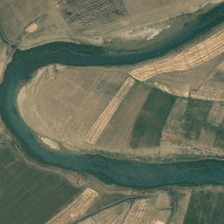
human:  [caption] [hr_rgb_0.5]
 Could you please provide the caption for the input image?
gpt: many pieces of farmlands are in two sides of a curved river .

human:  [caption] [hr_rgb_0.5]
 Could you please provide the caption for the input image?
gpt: many pieces of farmlands are in two sides of a curved river .

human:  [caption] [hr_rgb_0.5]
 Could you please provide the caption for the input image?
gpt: a river on both sides of the field .

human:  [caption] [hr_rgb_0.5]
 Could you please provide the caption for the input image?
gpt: a river on both sides of the field .

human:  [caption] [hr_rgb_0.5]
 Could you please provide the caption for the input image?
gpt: a river on both sides of the field .